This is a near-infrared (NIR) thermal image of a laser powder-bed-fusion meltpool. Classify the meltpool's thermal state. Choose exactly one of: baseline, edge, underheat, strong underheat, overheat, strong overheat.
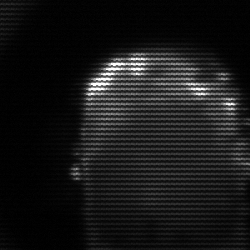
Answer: baseline